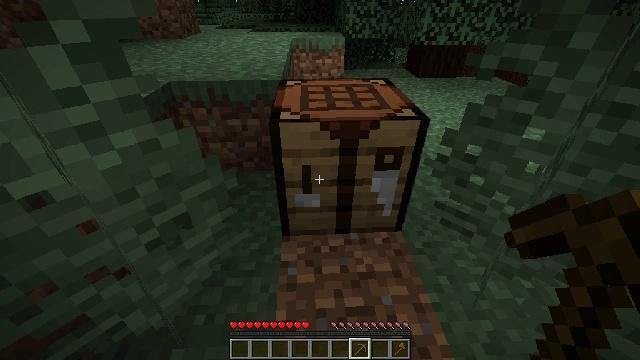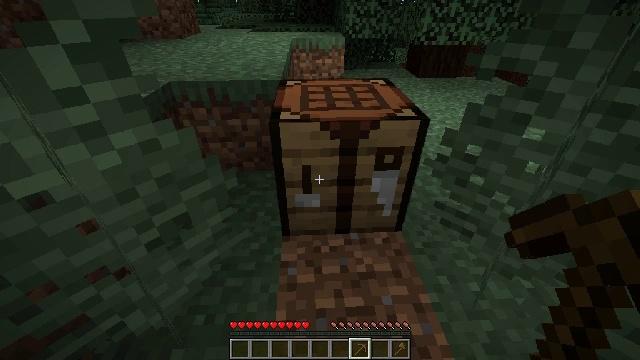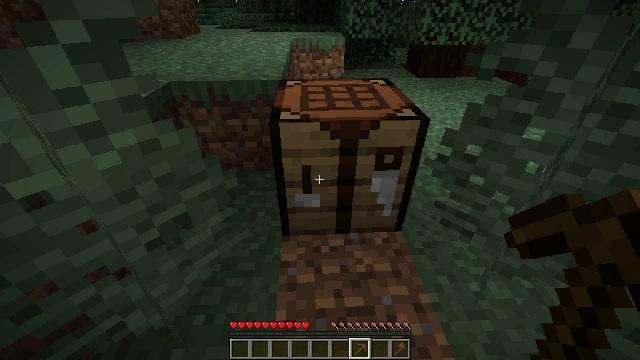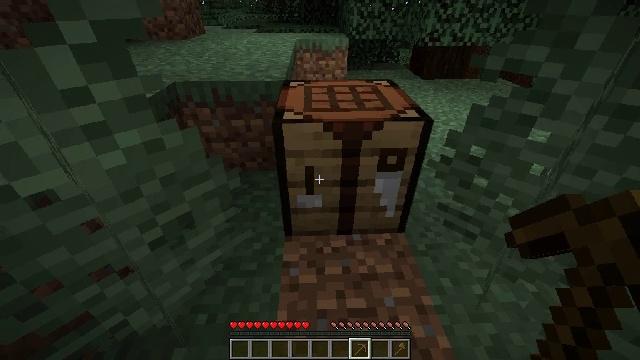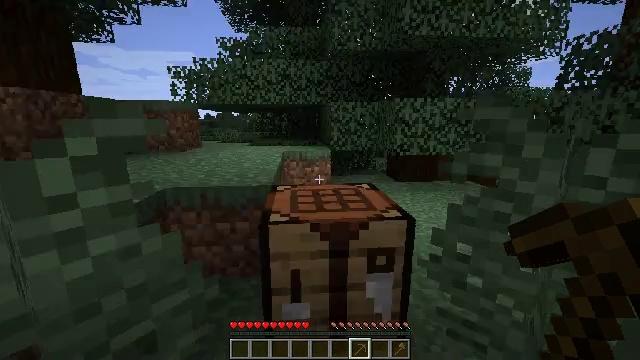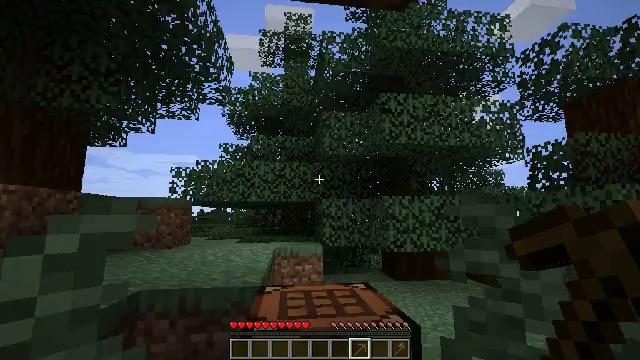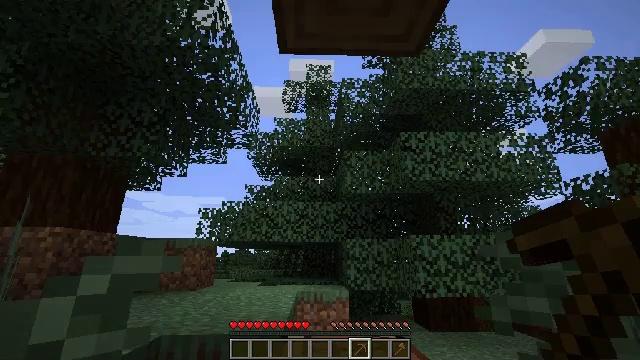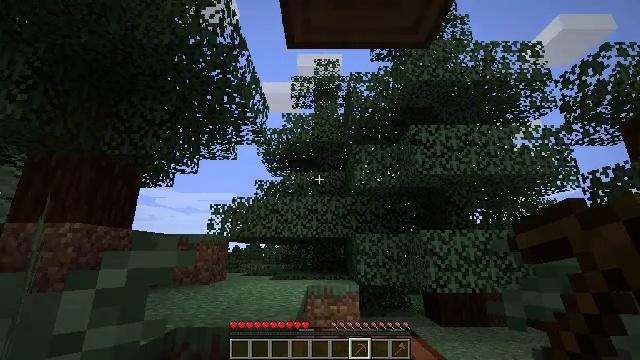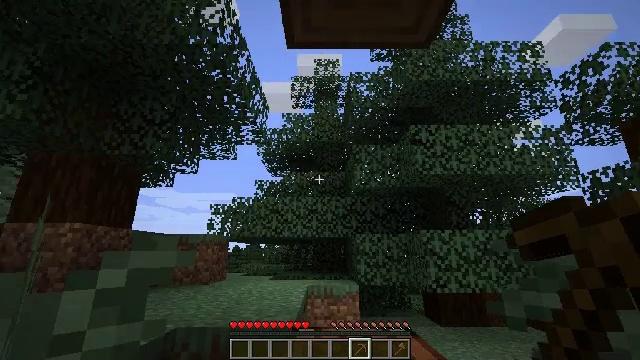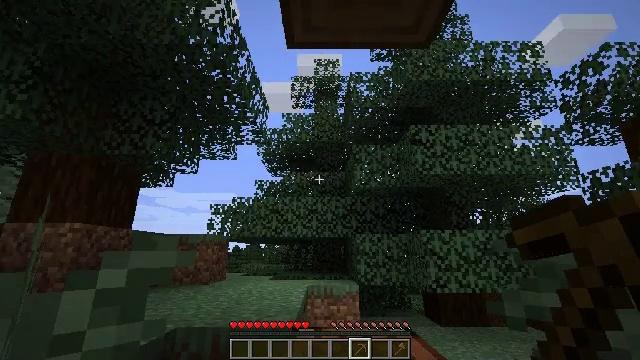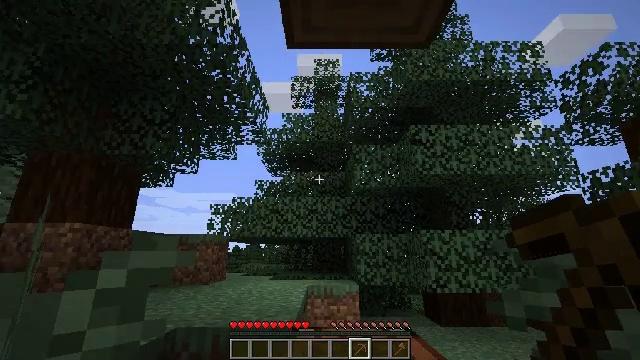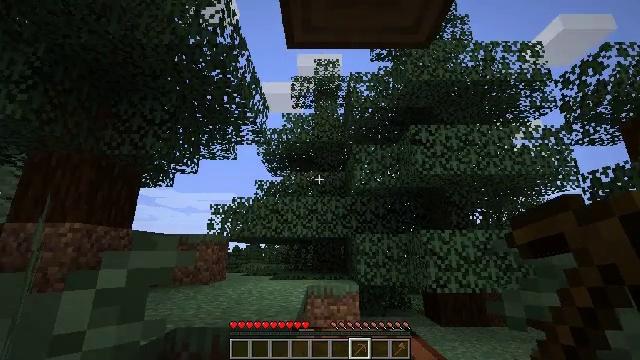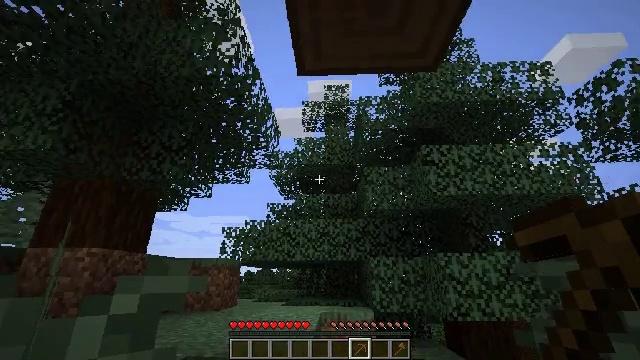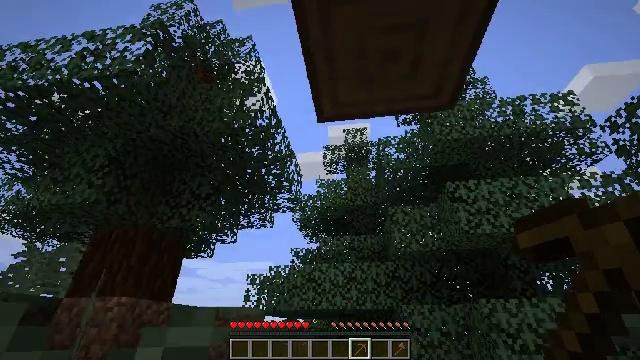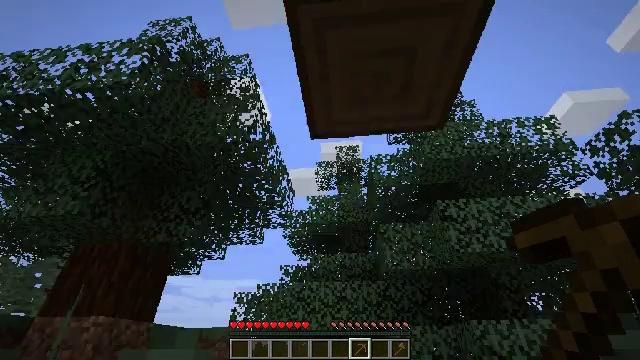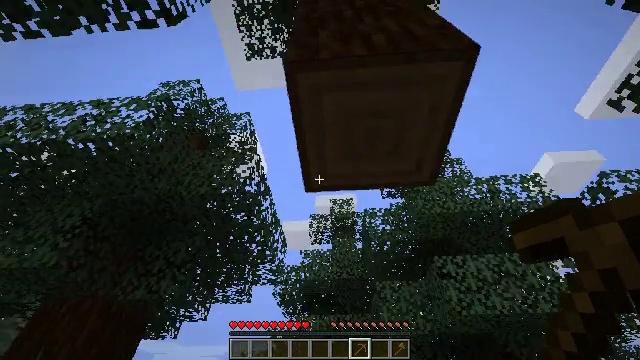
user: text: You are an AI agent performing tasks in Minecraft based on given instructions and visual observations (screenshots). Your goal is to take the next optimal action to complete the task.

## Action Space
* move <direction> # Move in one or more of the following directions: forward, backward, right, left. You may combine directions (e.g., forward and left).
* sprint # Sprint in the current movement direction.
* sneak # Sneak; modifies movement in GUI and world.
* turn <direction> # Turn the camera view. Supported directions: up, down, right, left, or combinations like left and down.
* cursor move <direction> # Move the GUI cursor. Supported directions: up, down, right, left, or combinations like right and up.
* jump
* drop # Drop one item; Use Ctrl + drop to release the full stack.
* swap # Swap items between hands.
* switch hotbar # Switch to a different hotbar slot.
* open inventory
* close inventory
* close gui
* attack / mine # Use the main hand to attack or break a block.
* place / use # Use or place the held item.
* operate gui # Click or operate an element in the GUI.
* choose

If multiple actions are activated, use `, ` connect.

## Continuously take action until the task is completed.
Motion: motion action
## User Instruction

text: Collect spruce log for building materials.
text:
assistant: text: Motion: no_op
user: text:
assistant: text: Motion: no_op
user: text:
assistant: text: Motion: no_op
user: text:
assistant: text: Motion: no_op
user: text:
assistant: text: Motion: no_op
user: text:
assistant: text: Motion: no_op
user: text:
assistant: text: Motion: no_op
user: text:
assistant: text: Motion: no_op
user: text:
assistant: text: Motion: no_op
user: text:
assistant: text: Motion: no_op
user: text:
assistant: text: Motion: no_op
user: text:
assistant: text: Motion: no_op
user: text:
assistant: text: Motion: no_op
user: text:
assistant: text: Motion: no_op
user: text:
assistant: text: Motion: turn right and up
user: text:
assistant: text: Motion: turn right and up
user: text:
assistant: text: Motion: turn left and up
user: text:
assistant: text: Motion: turn left and down
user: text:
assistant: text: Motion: no_op
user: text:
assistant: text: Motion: no_op
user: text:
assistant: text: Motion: no_op
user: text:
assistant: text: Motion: no_op
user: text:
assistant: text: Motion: turn left and up
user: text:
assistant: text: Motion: turn left and up
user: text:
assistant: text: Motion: turn right and up
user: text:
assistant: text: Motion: turn right and up
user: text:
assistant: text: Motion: turn up
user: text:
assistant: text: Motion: turn up
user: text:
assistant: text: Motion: turn up
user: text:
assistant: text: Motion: no_op